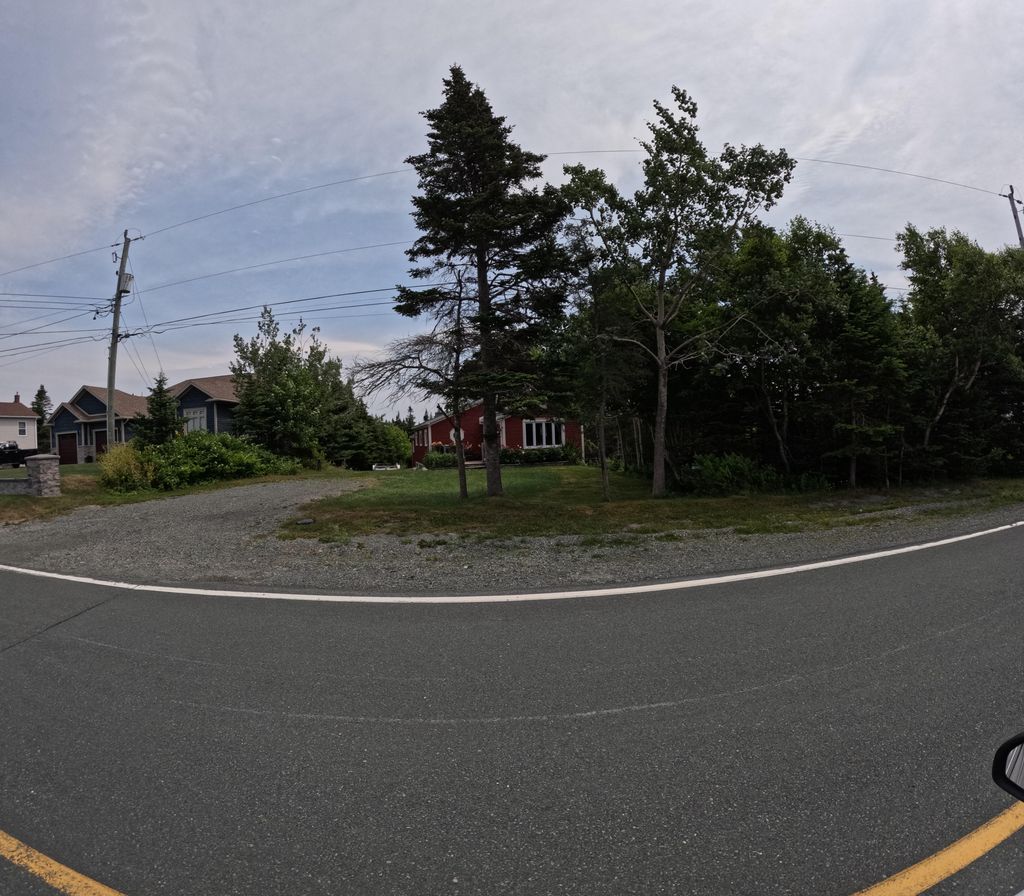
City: st_johns